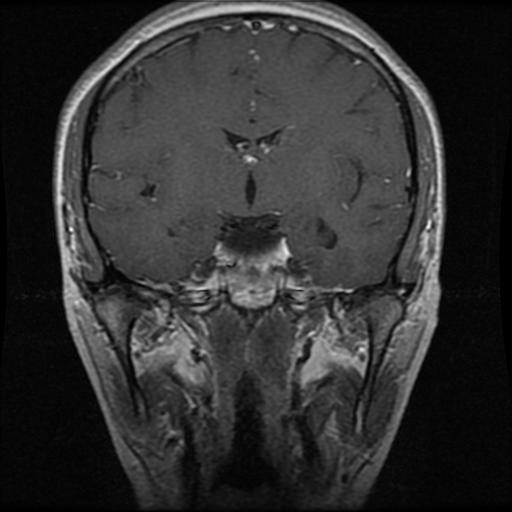
Label: pituitary